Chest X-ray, PA view. Patient: 64 years old, sex F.
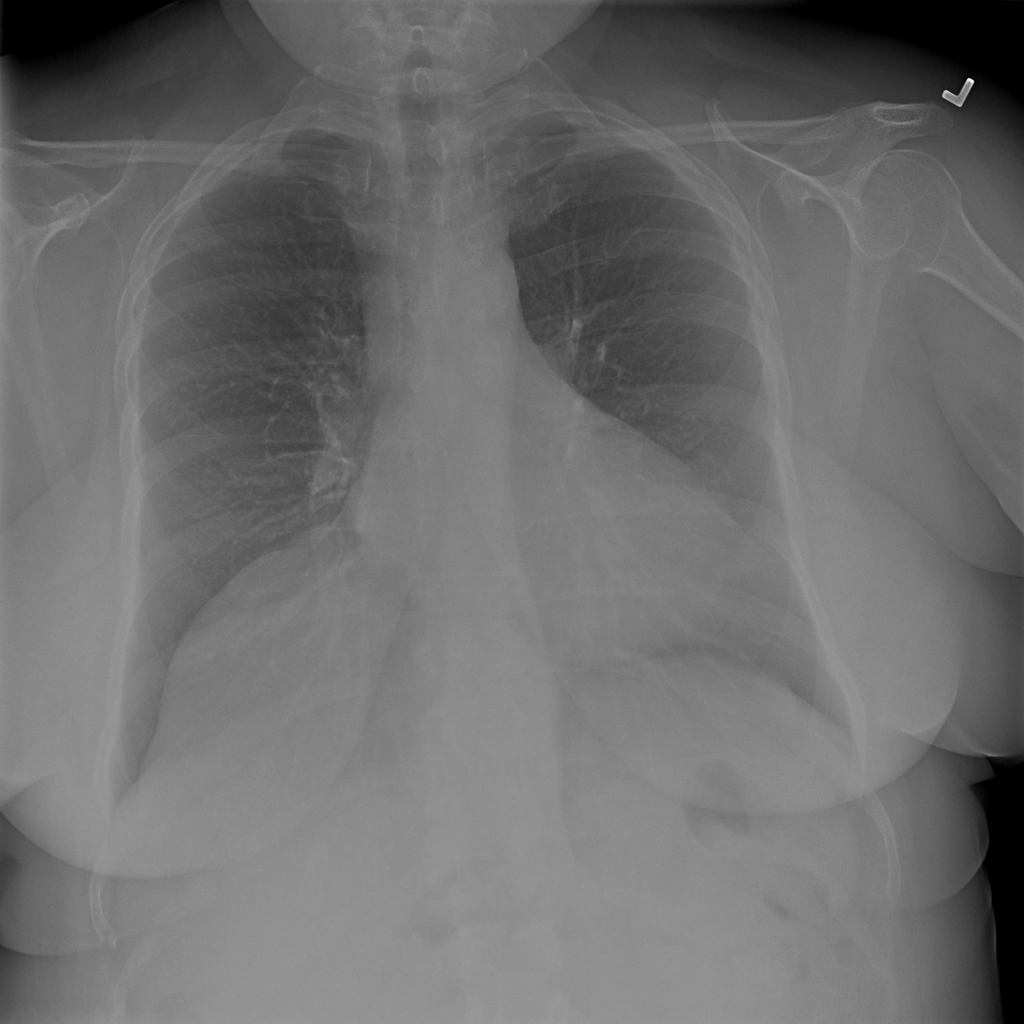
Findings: No Finding